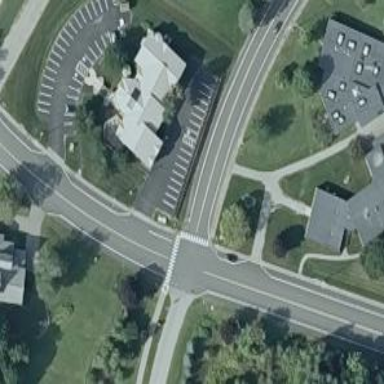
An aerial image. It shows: Zebra crossing on the road.